Question: Can someone tell me what the rectangular symbol in the margin, right above the breakpoint, means? I want to turn it off, but I am not sure what it is called.
This is Intellij 13. Thanks.

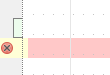
Answer: This means that this file's line has been modified locally. It's being compared to your version control system. In this case, it probably means you added a newline here.
There might be a better way than this to turn it off, but I haven't found it: Go to Settings -> Version Control. From there click on the VCS tab and choose '<none>'. This, of course, will remove all your VCS integration so it's pretty heavy handed. Here's a screenshot:
<URL>